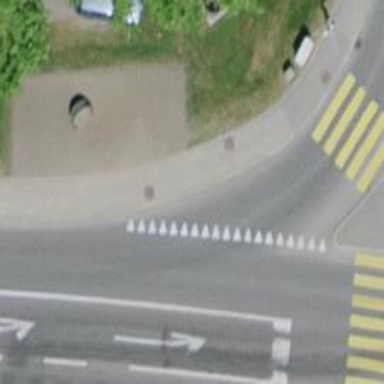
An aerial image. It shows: Road with "give way" sign.